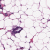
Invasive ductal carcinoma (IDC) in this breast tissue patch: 0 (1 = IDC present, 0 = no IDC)